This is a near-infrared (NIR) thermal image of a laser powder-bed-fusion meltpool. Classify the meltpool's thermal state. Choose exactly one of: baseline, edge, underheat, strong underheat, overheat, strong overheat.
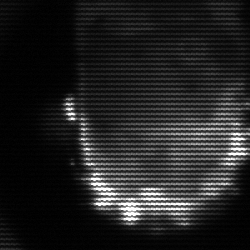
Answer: baseline